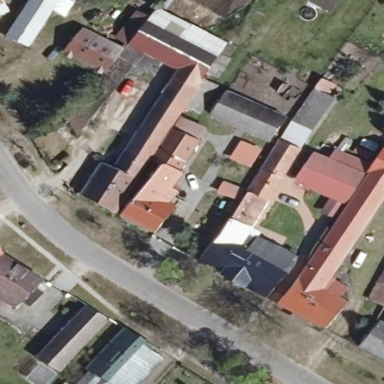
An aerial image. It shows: Simple house.